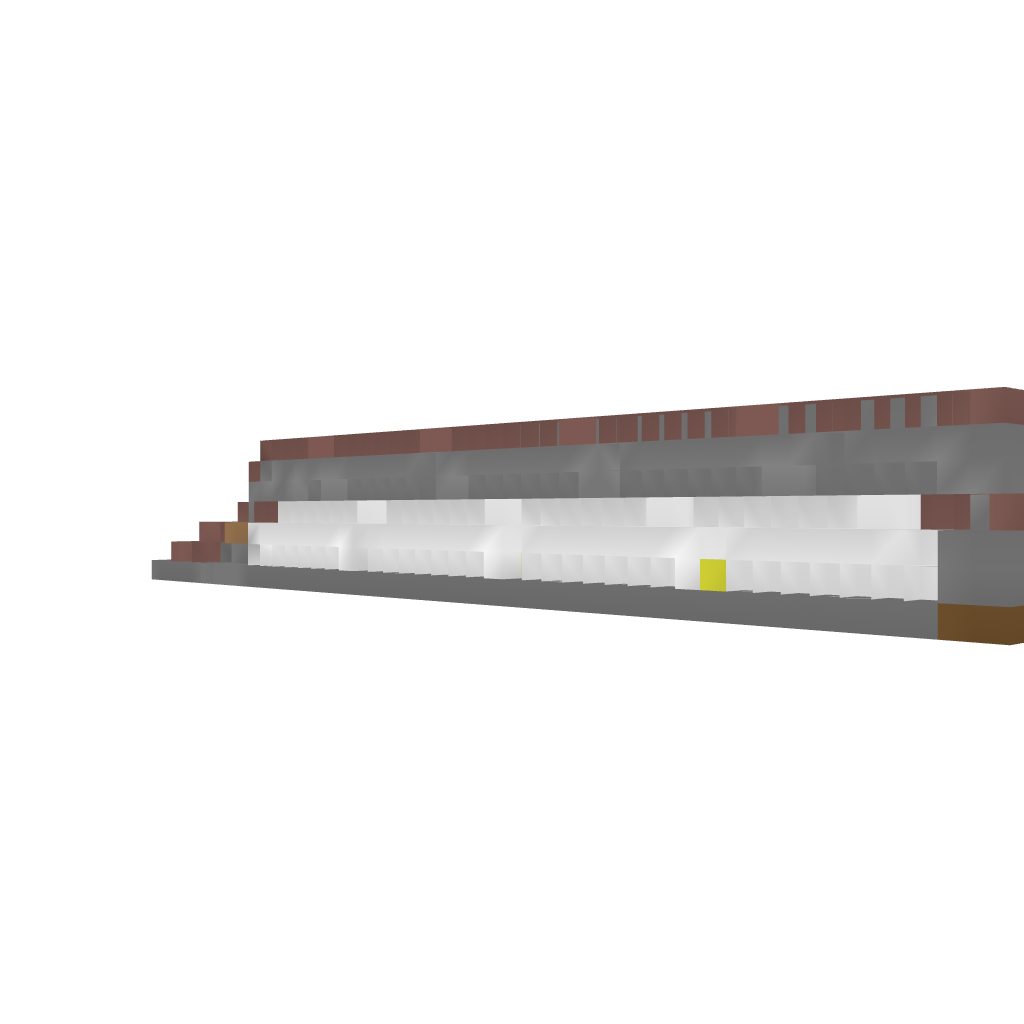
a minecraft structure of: Funky Furnaces bad low quality